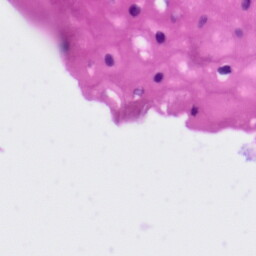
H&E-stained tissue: Tonsil